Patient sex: M
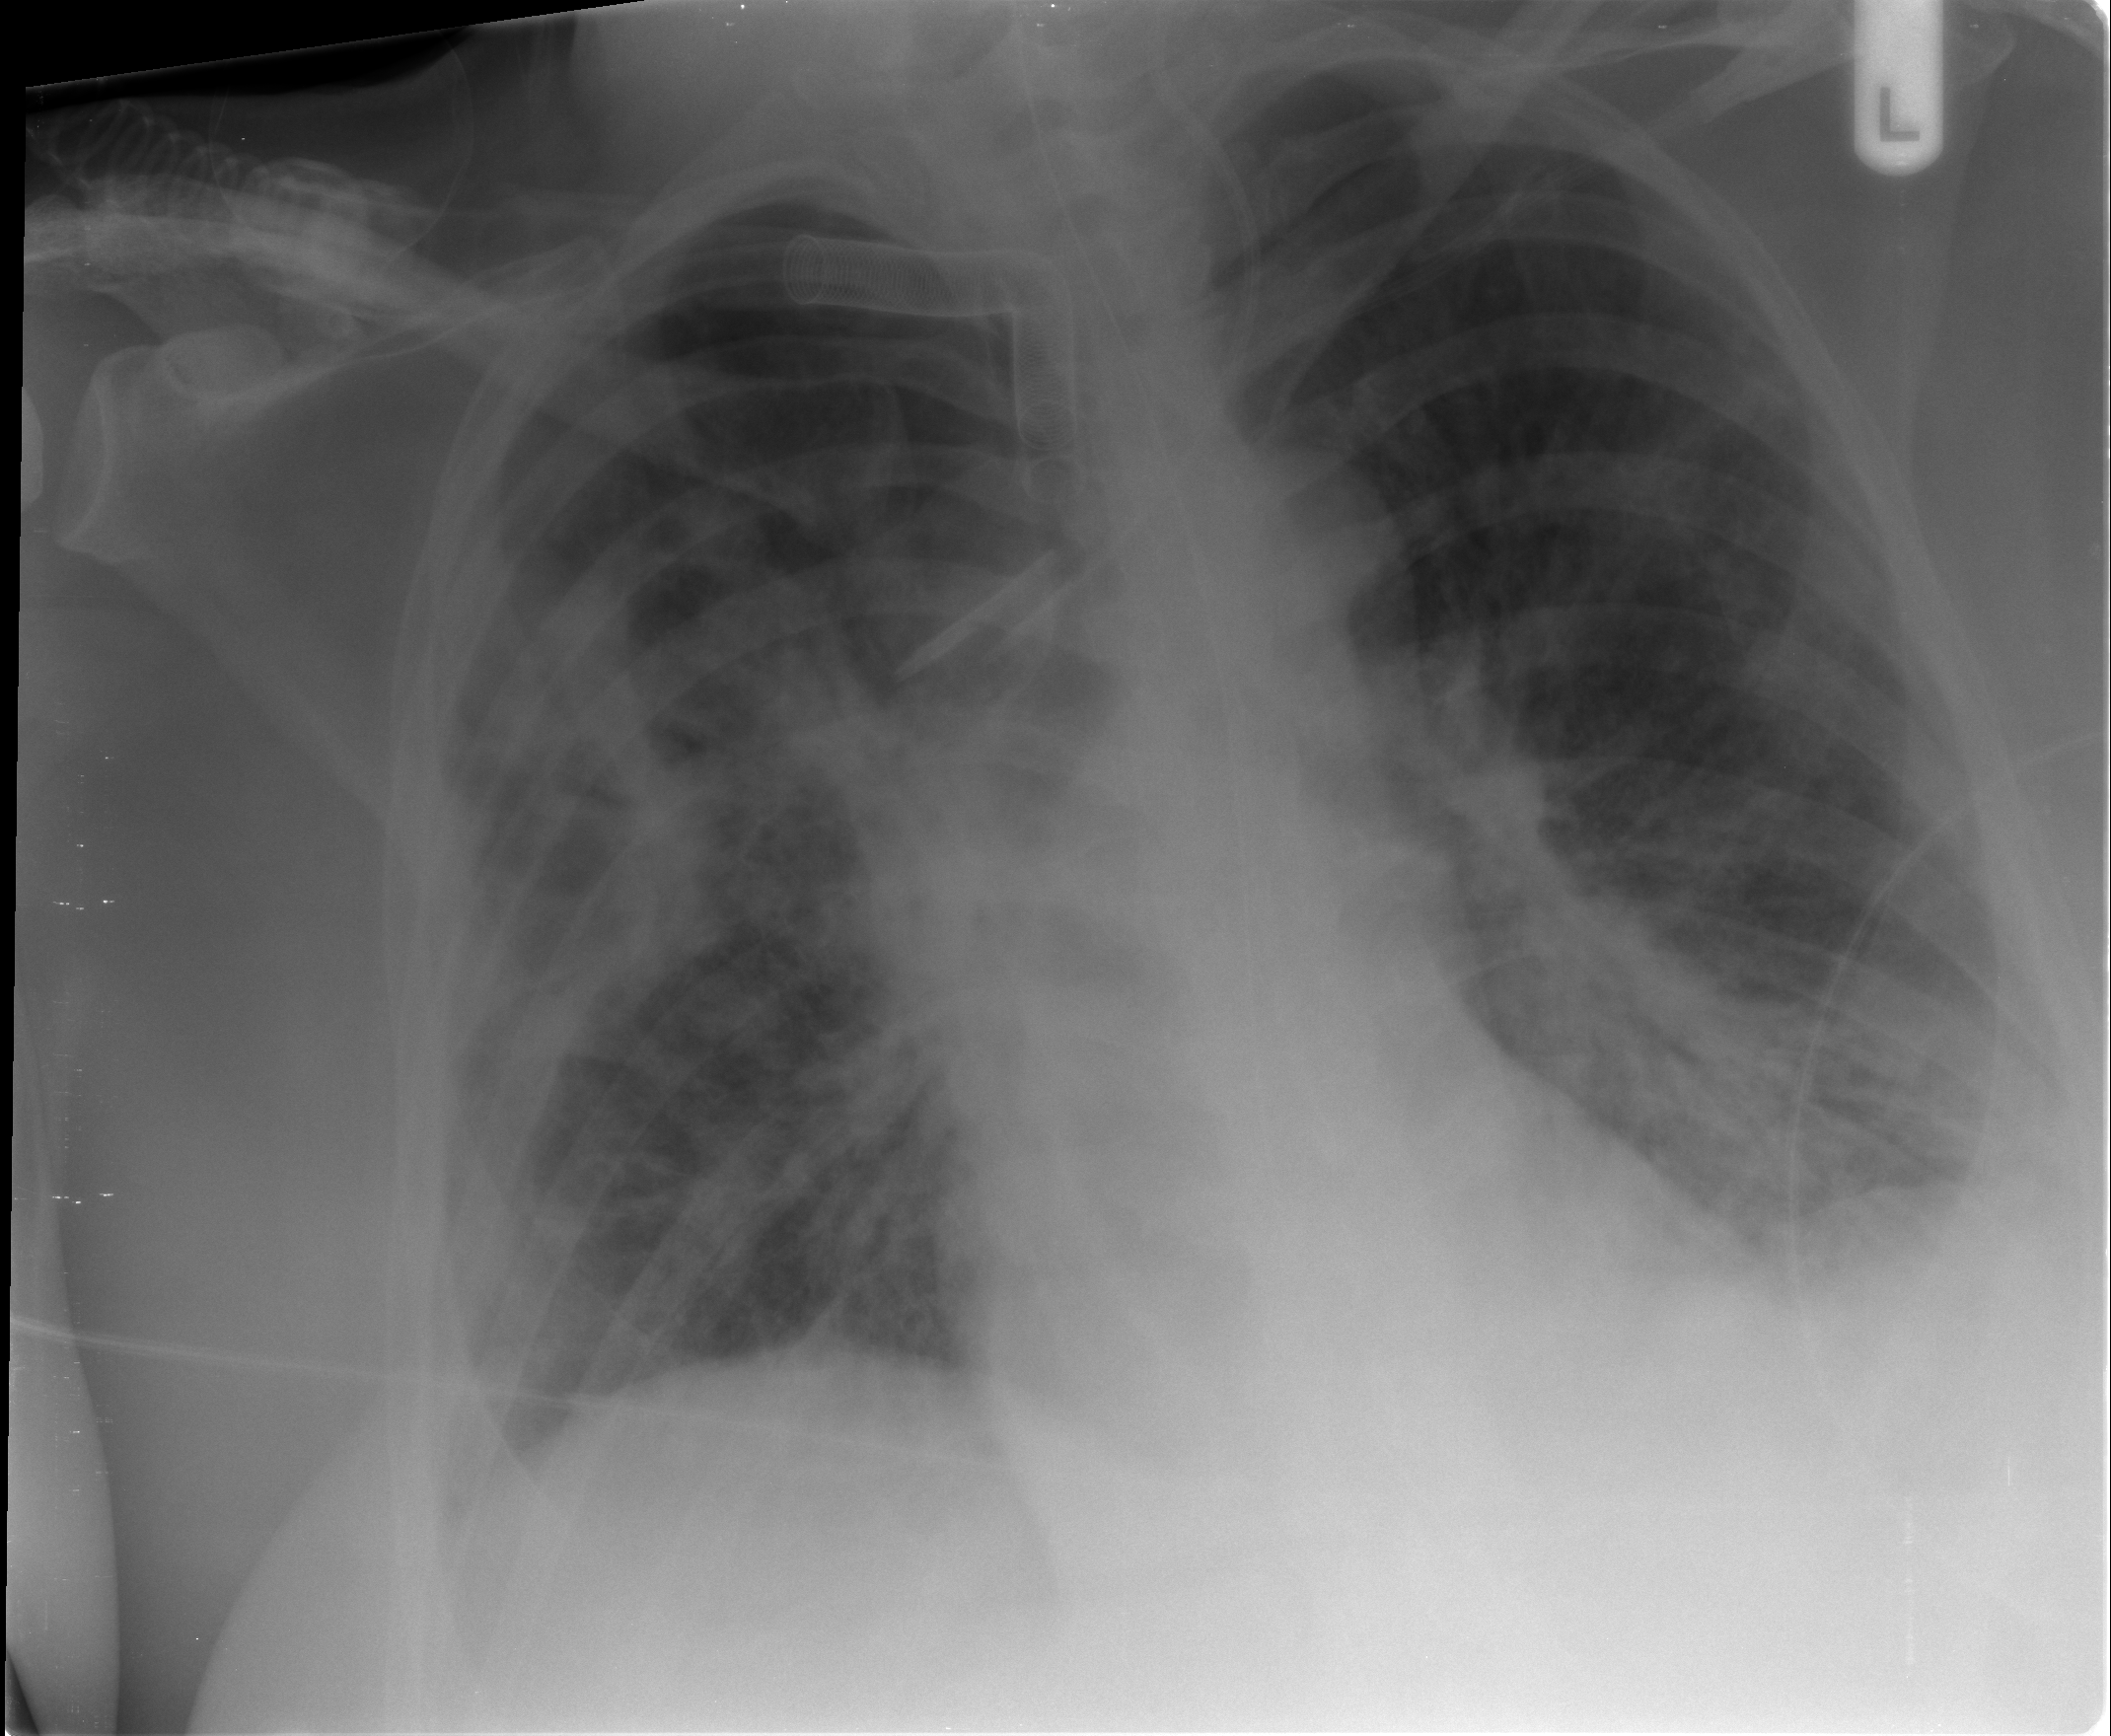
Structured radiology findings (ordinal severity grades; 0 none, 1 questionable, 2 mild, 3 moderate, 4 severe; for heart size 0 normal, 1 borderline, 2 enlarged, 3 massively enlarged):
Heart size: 1
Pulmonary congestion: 2
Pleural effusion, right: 1
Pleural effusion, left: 2
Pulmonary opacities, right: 3
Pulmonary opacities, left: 3
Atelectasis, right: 3
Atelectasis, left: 2